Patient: sex M, age 74
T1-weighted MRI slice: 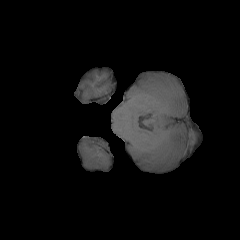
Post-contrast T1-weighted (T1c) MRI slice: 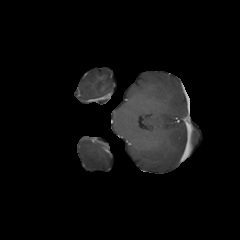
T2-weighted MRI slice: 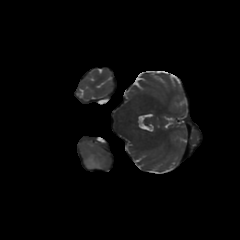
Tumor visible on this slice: yes
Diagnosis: Astrocytoma, IDH-wildtype
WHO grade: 3